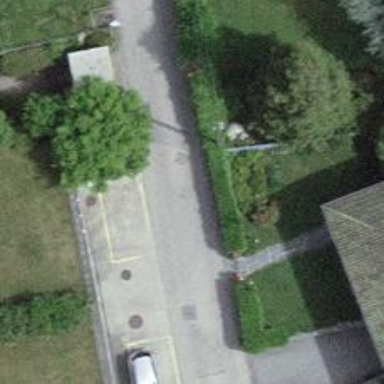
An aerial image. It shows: Residential road with asphalt surface and no sidewalks.